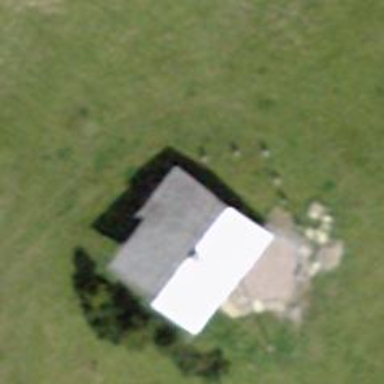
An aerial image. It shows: Cabin is depicted in the image.